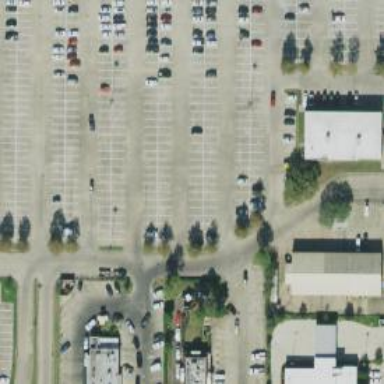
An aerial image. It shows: Parking space is available.